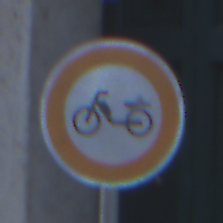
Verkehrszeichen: VerbotMofas
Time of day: SunriseSunset
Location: Outdoor (Urban)
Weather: Clear
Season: NotSpecified
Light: Natural